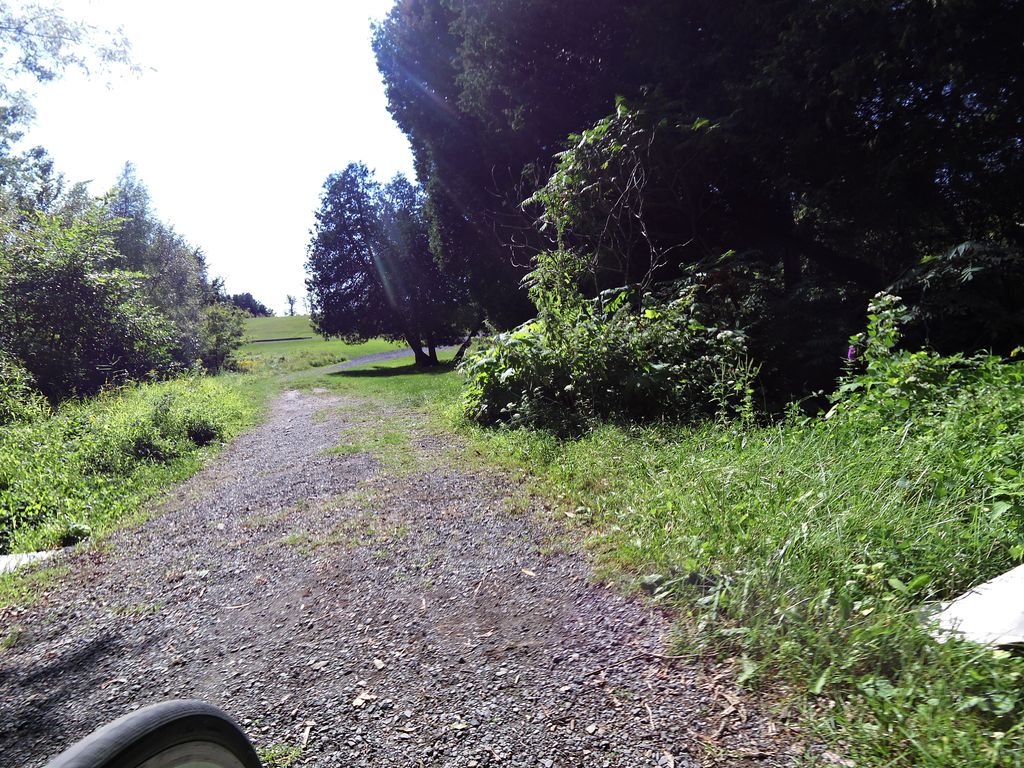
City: ottawa-gatineau